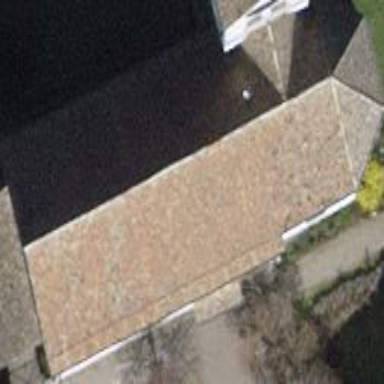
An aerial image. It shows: Building with hipped roof design.